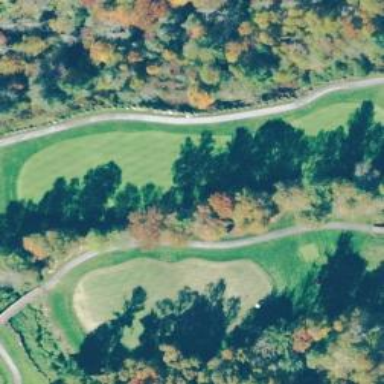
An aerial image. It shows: Grassy area designated for driving range golf.